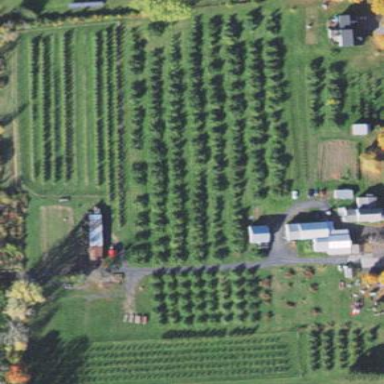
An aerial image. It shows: Orchard.